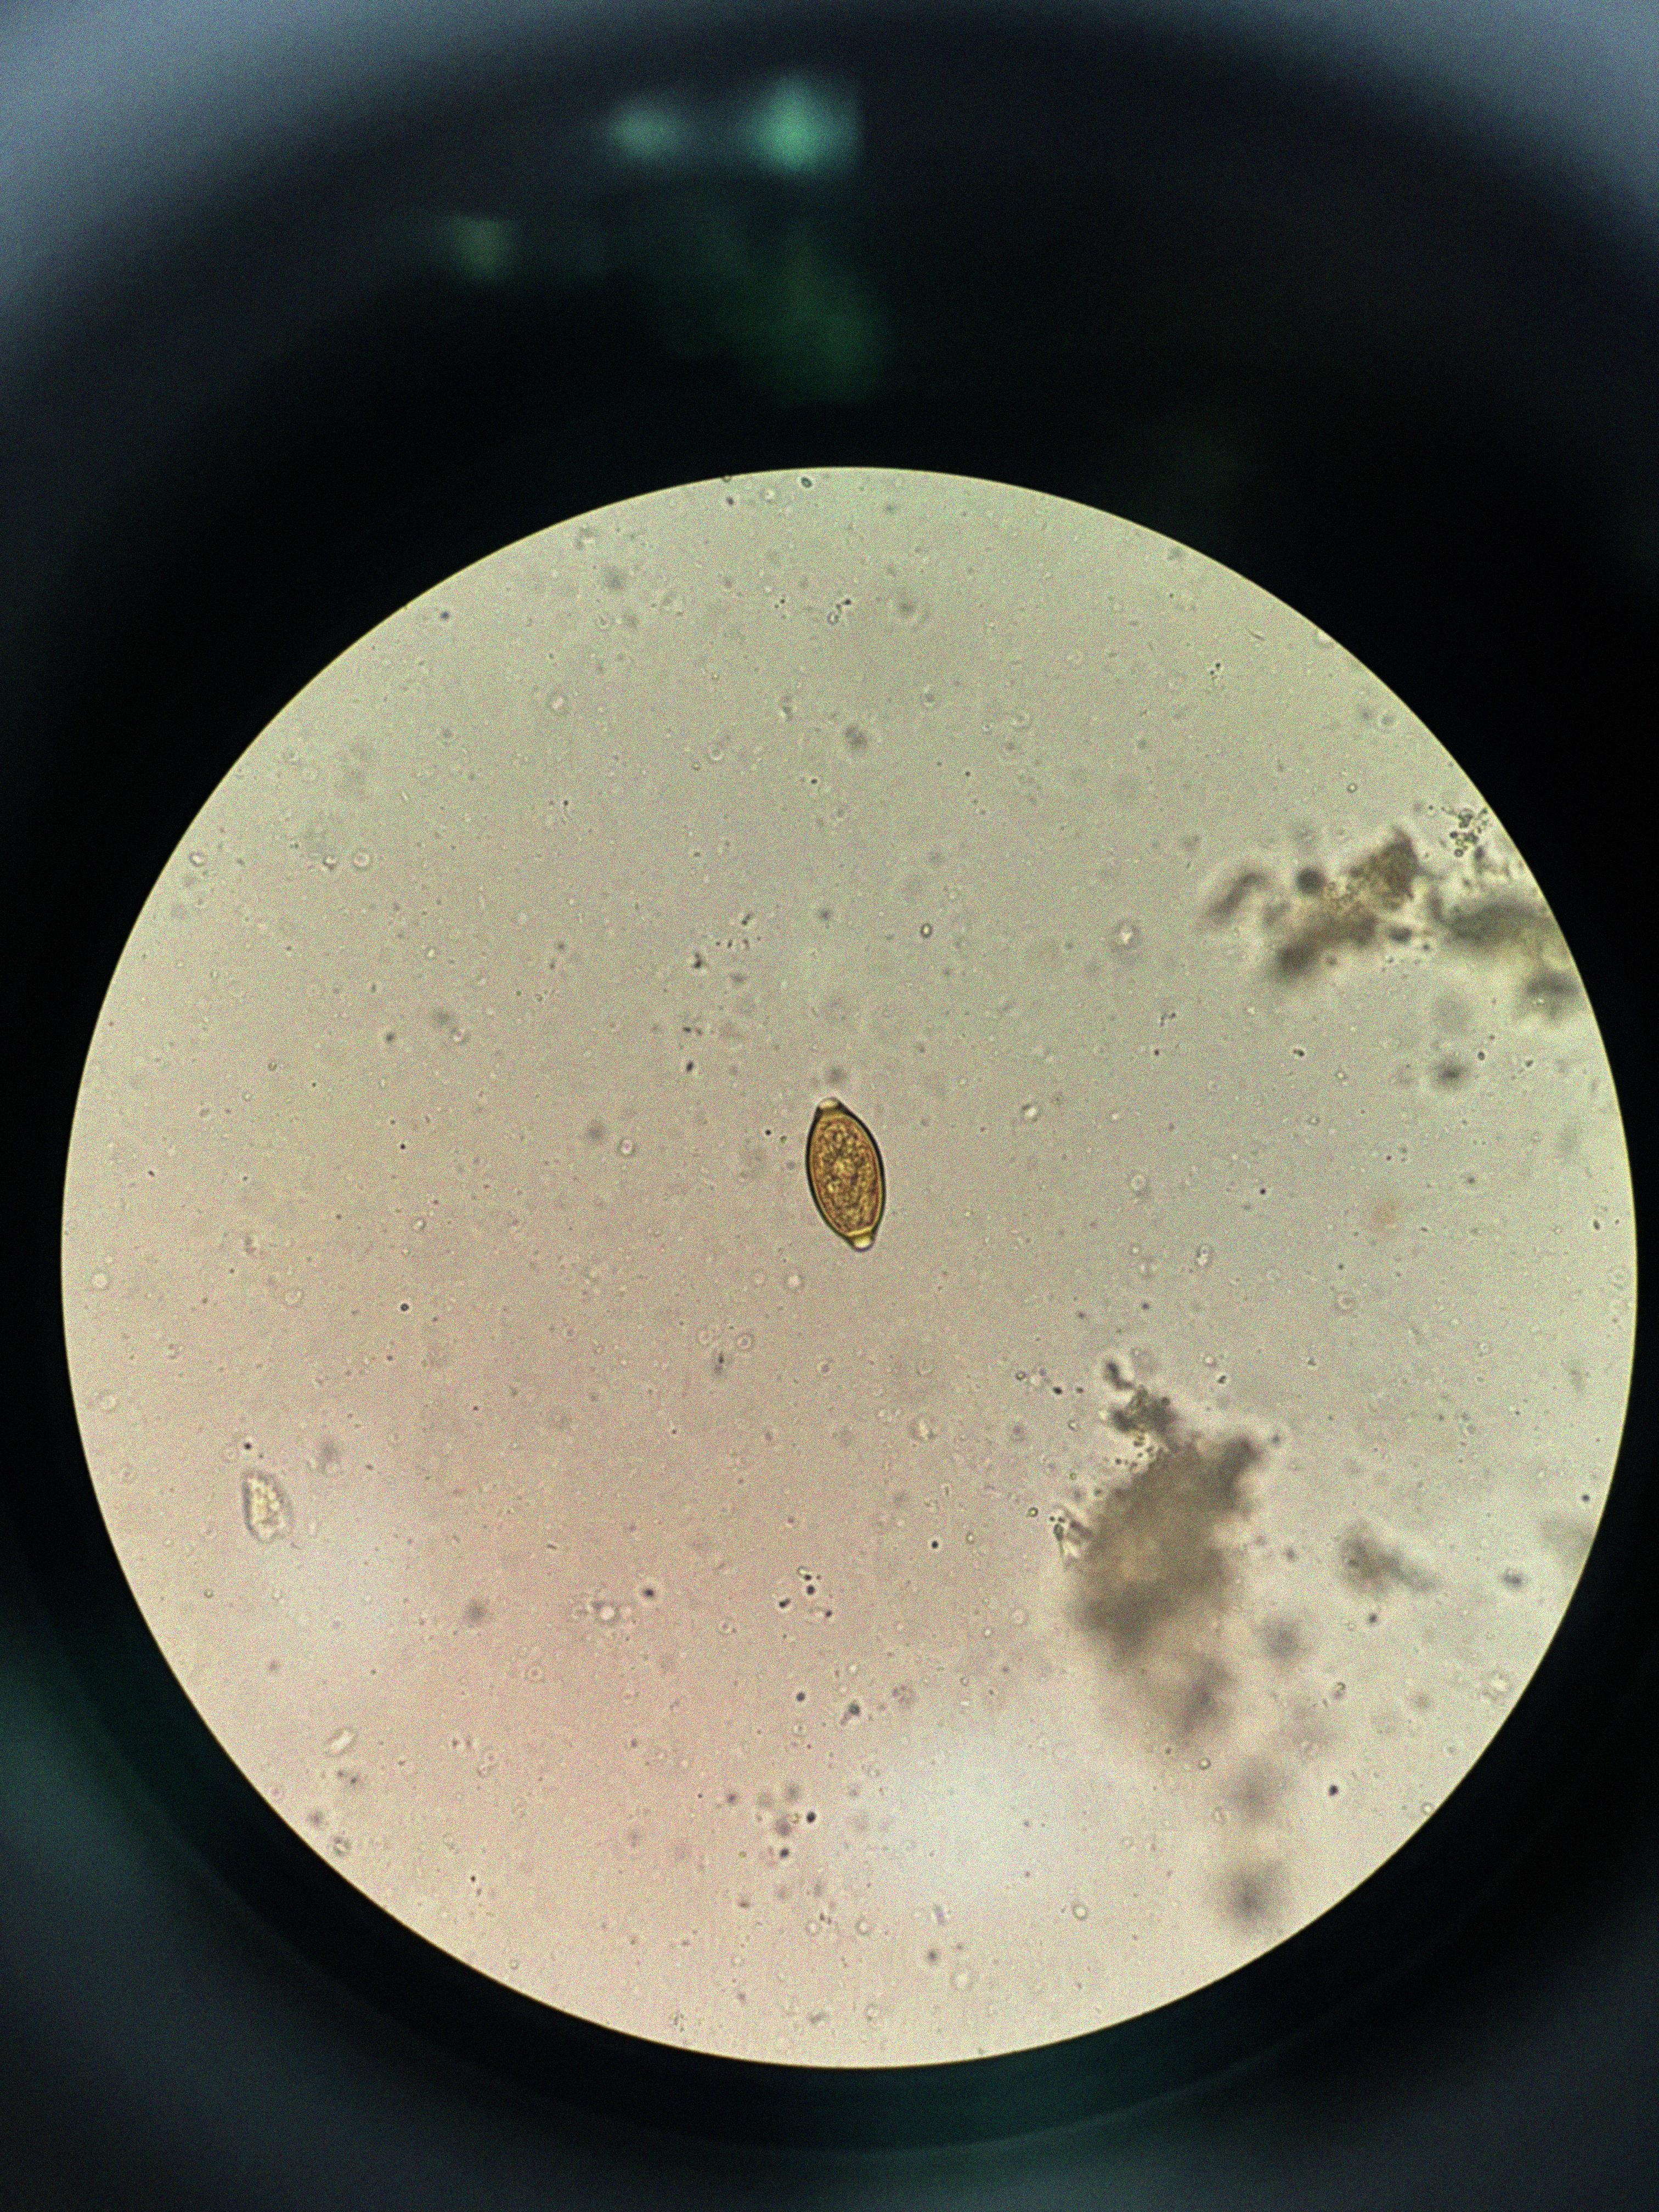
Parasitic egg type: Trichuris trichiura